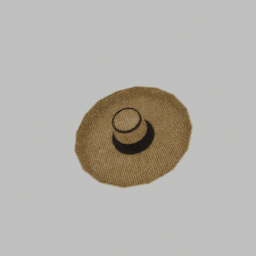
Label: people